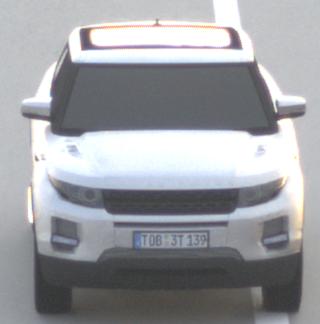
Make: Land Rover
Model: Range Rover Evoque 2.0 Si4
Detailed model: Range Rover Evoque (I)
Model produced from: 2011/08
Model produced until: 2013/11
Doors: 5
Color: white
Road condition: dry road
Daytime: sunrise or sunset
Contrast: low contrast